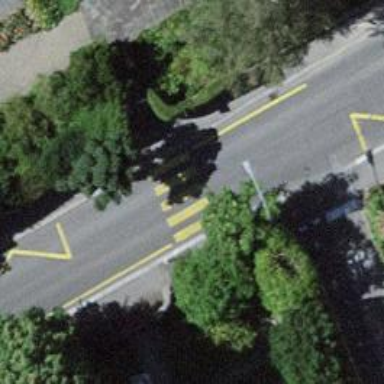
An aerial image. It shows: Uncontrolled zebra crossing with zebra markings.